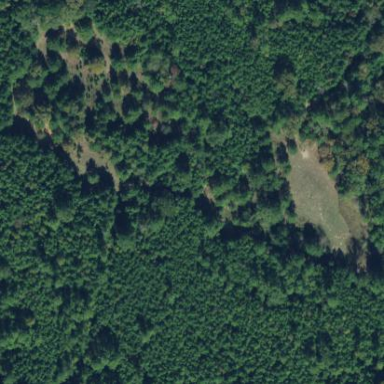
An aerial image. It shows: Forest with evergreen needle-leaved trees.